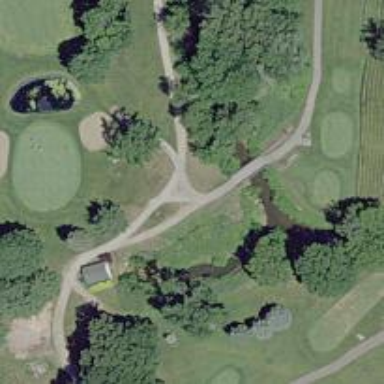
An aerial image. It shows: Path designated for golf carts.